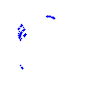
Particle: pion